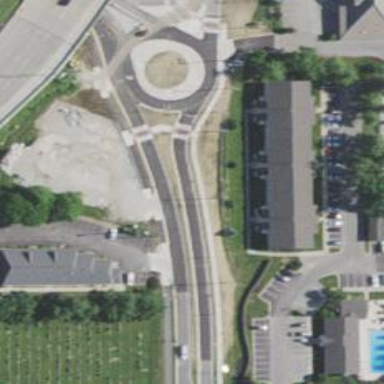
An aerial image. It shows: Secondary road with separate asphalt sidewalks.